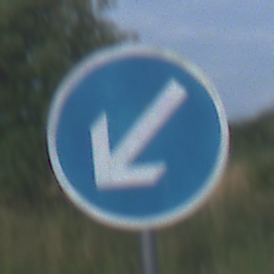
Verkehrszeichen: VorgeschriebeneVorbeifahrtLinks
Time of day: MorningAfternoon
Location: Outdoor (Nature)
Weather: PartlyCloudy
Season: NotSpecified
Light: Natural